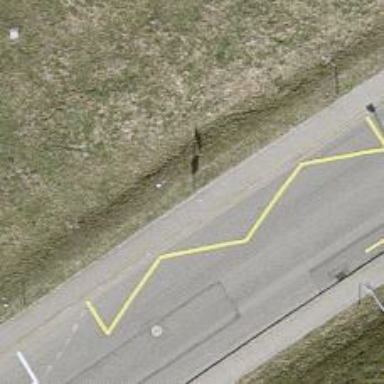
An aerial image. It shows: Bus stop with platform for public transport.